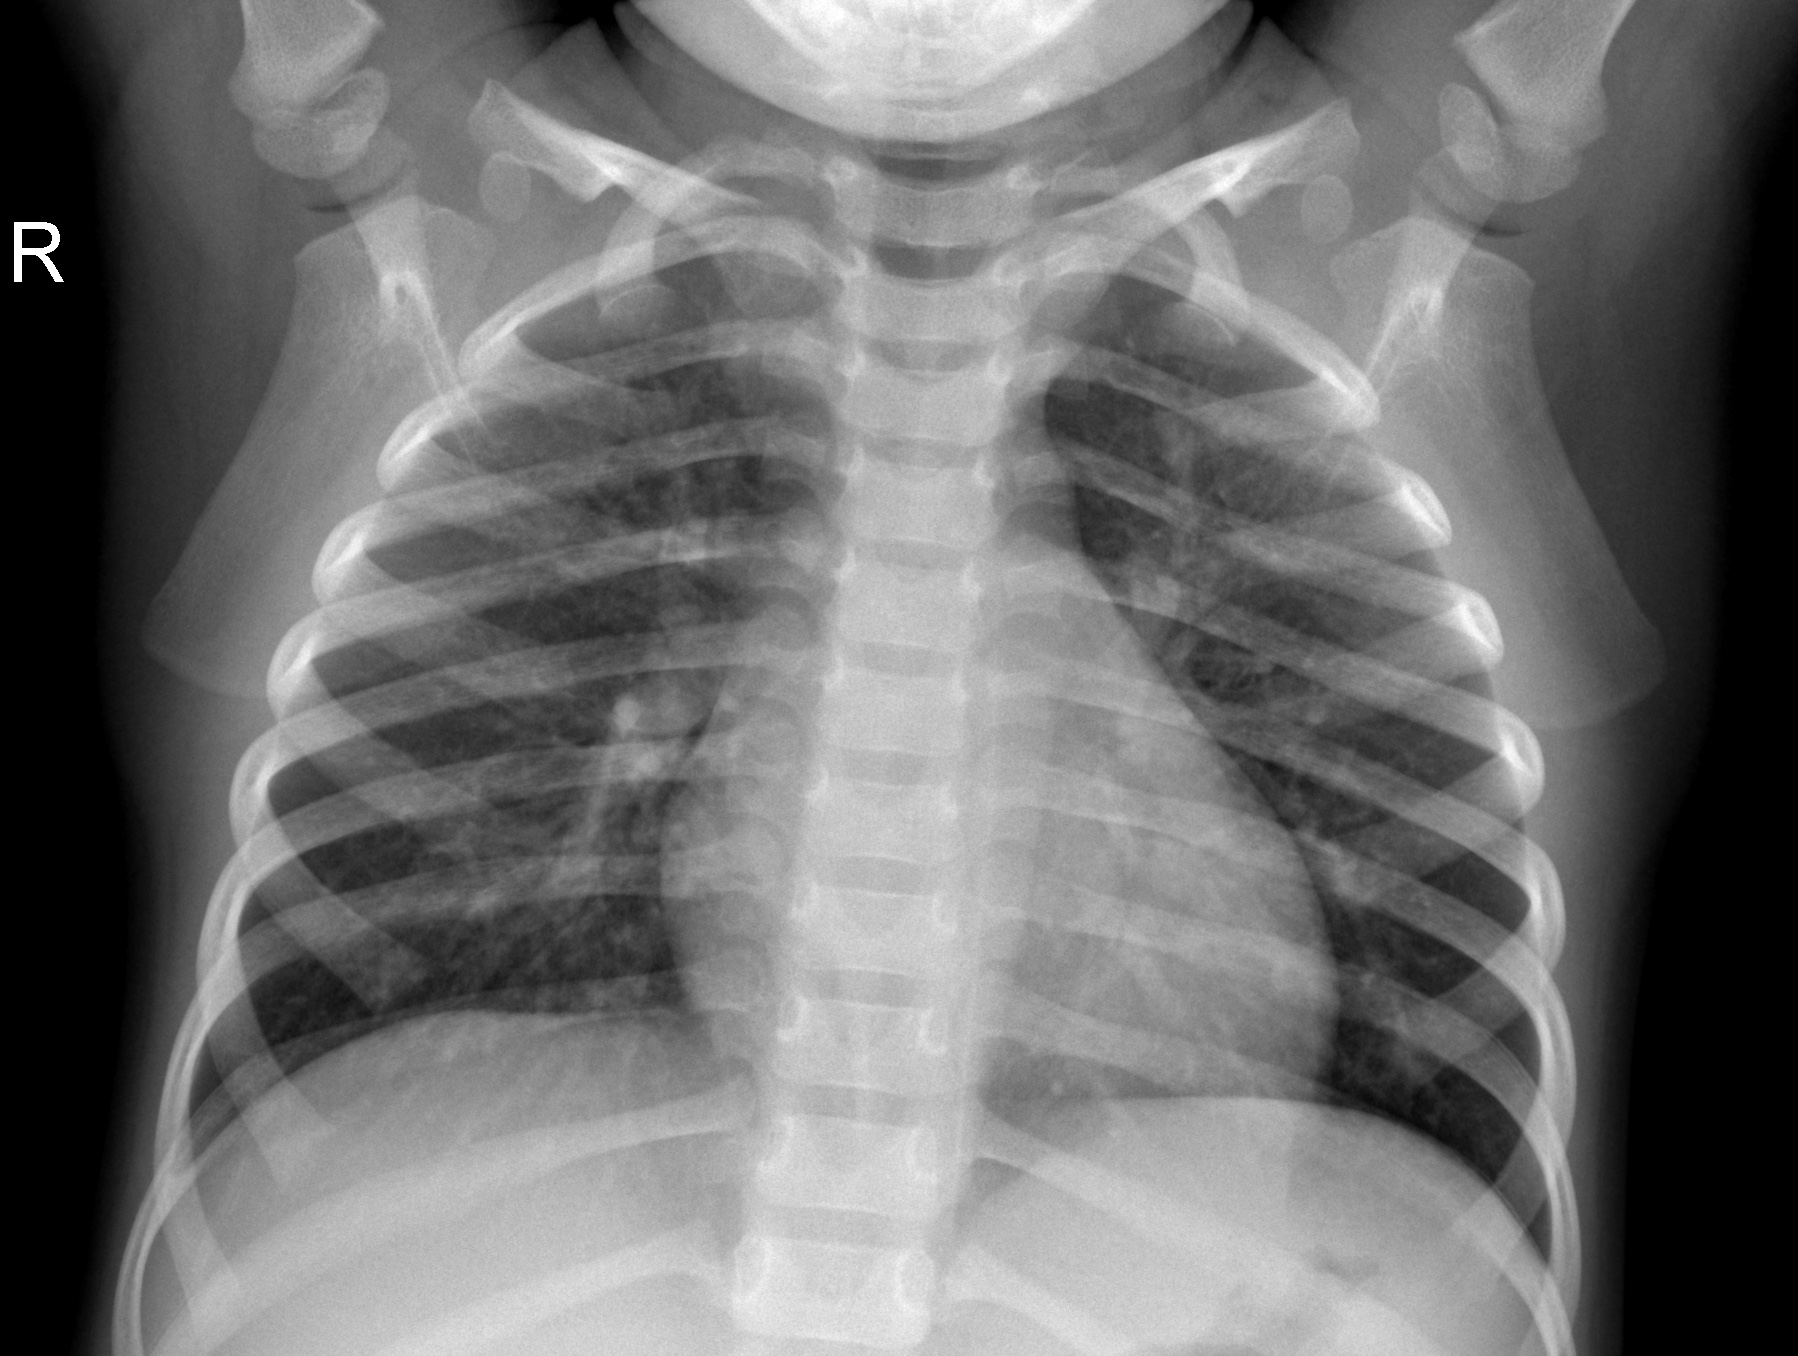
Diagnosis: NORMAL